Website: ulta-beauty
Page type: customer-info-address
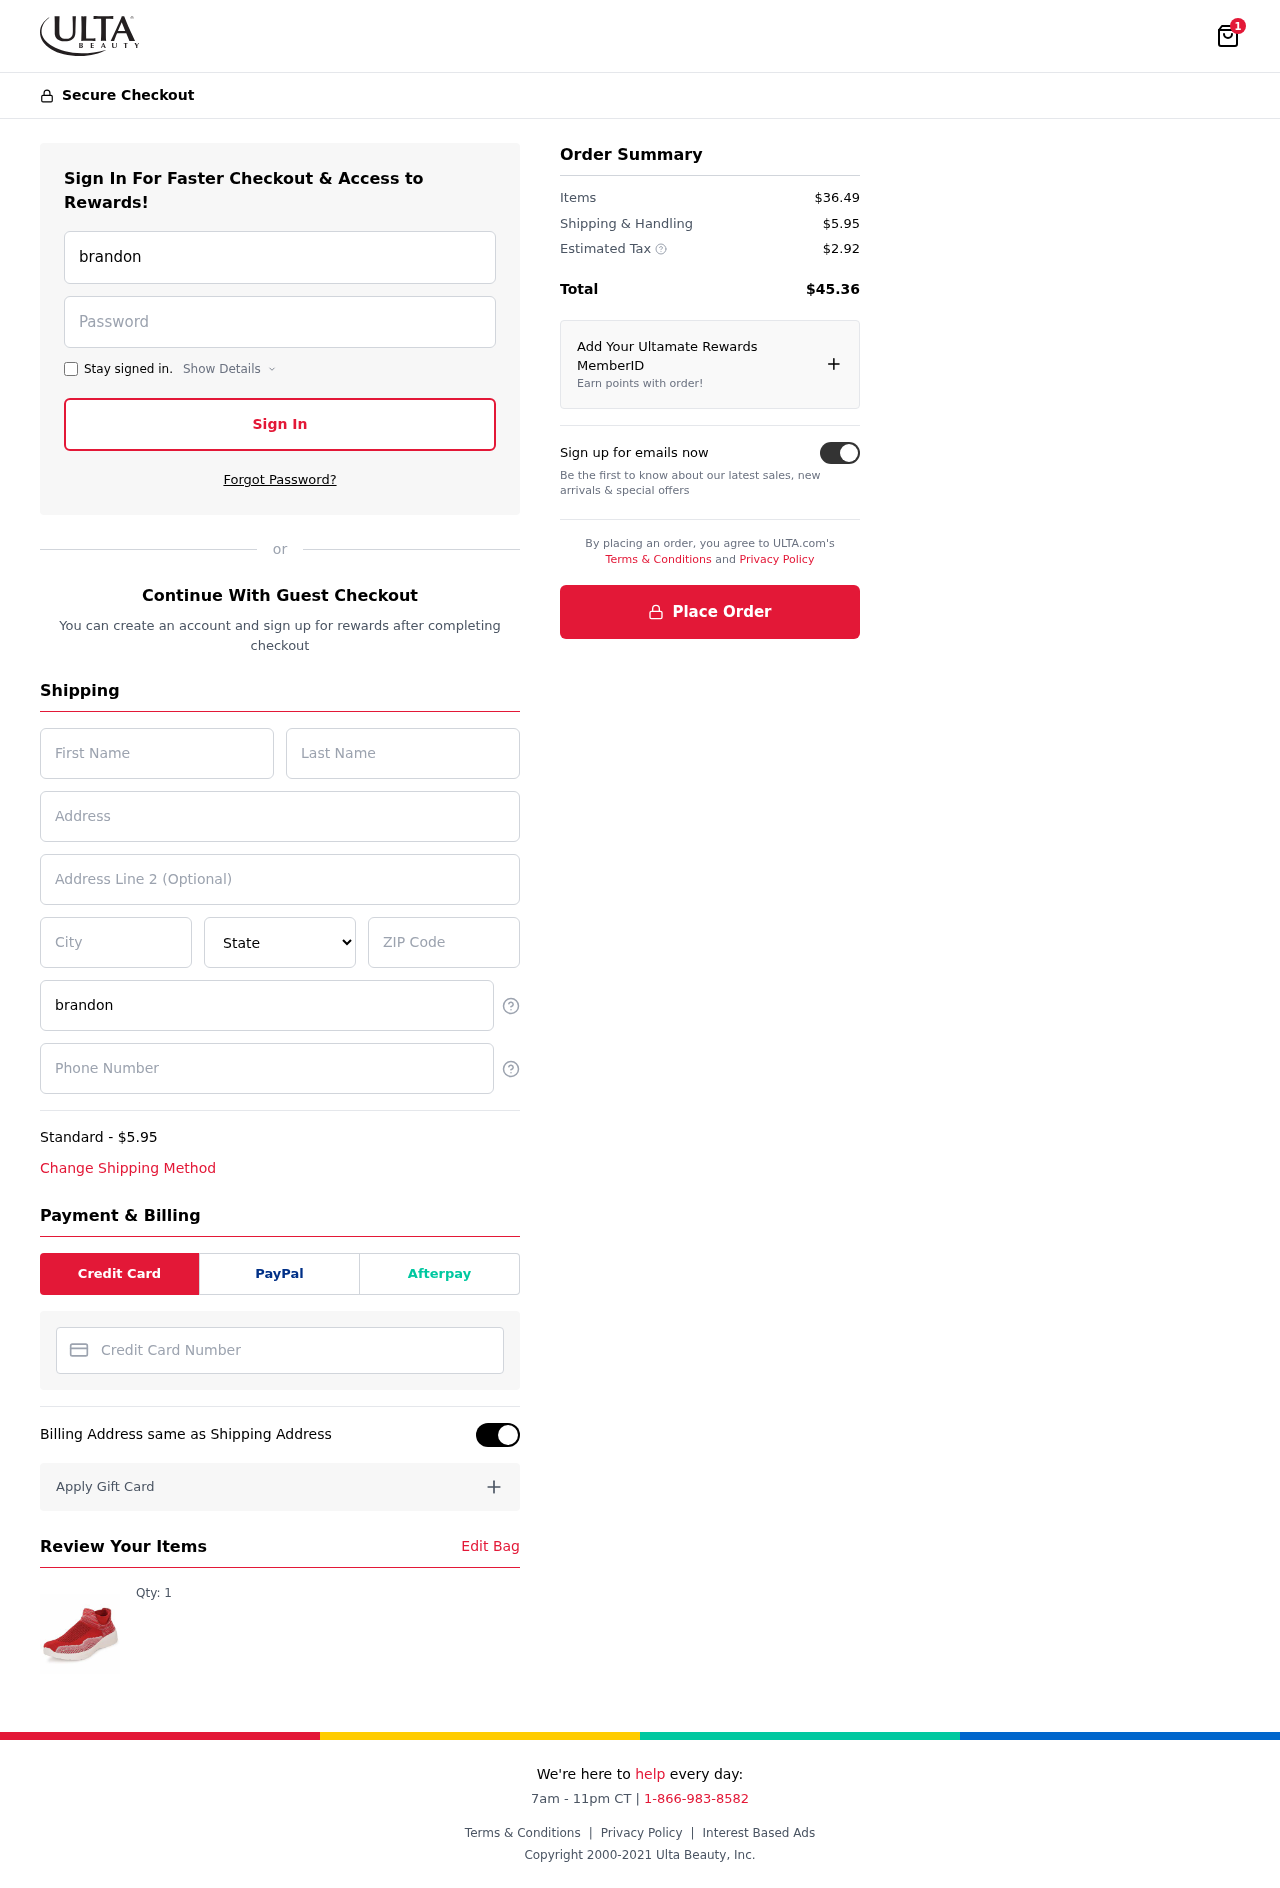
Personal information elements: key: PII_CARD_NUMBER
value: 2299 8603 0413 6891
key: PII_CITY
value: Grayshire
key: PII_EMAIL
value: brandon.wagner@yahoo.com
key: PII_FIRSTNAME
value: Brandon
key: PII_LASTNAME
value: Wagner
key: PII_PHONE
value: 5602977521
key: PII_POSTCODE
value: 72709
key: PII_STATE
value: Washington
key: PII_STREET
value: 7549 Smith Springs Suite 522
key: PII_STREET2
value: Apt. 772
Product elements: key: PRODUCT1_QUANTITY
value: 1
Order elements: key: ORDER_NUM_ITEMS
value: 1
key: ORDER_SHIPPING_COST
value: $5.95
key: ORDER_ITEMS_TOTAL
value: $36.49
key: ORDER_SHIPPING_COST2
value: $5.95
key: ORDER_TAX
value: $2.92
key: ORDER_TOTAL
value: $45.36